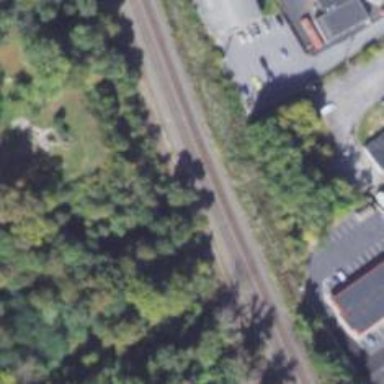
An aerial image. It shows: Railway track.